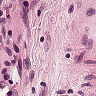
Metastatic tissue present: no